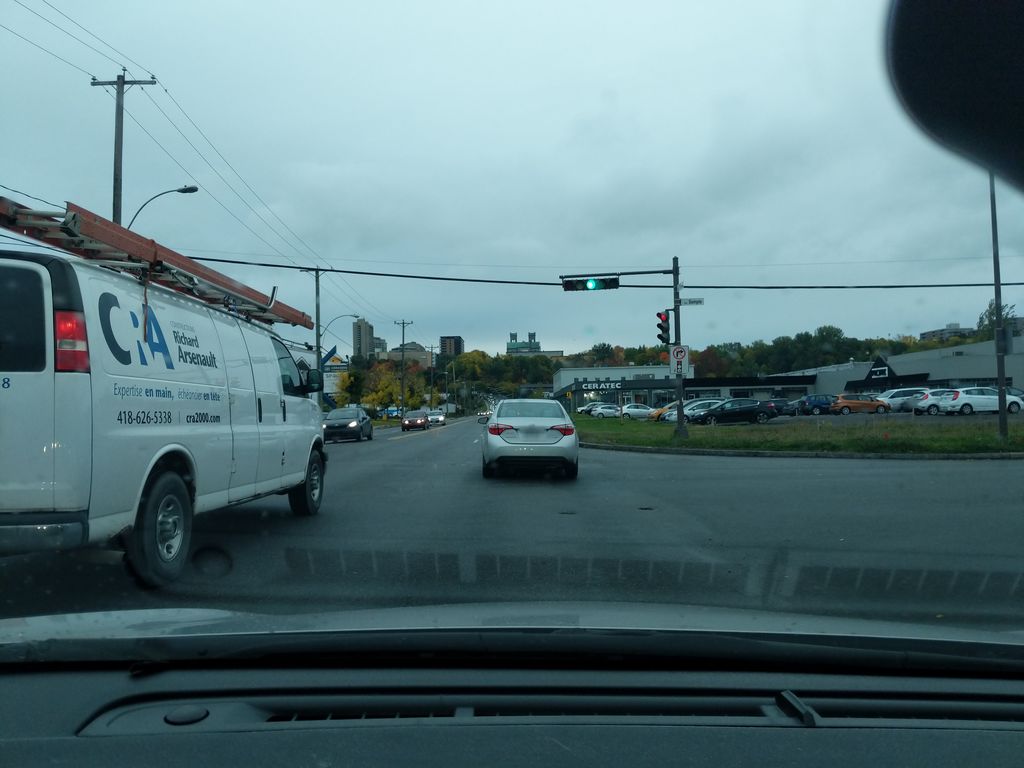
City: quebec_city